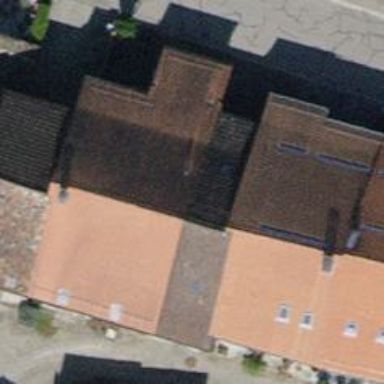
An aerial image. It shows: Terrace-style building with gabled roof.